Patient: sex M, age 46
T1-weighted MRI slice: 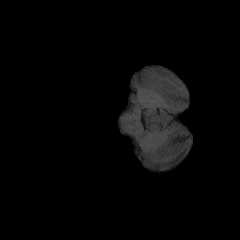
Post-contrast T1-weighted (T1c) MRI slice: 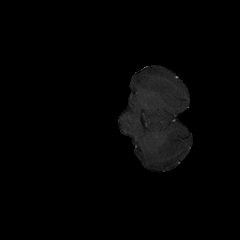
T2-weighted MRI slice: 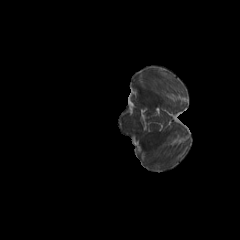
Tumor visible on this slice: no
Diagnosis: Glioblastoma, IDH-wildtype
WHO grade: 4